Chest X-ray. View position: AP
Patient age: 83
Patient sex: M
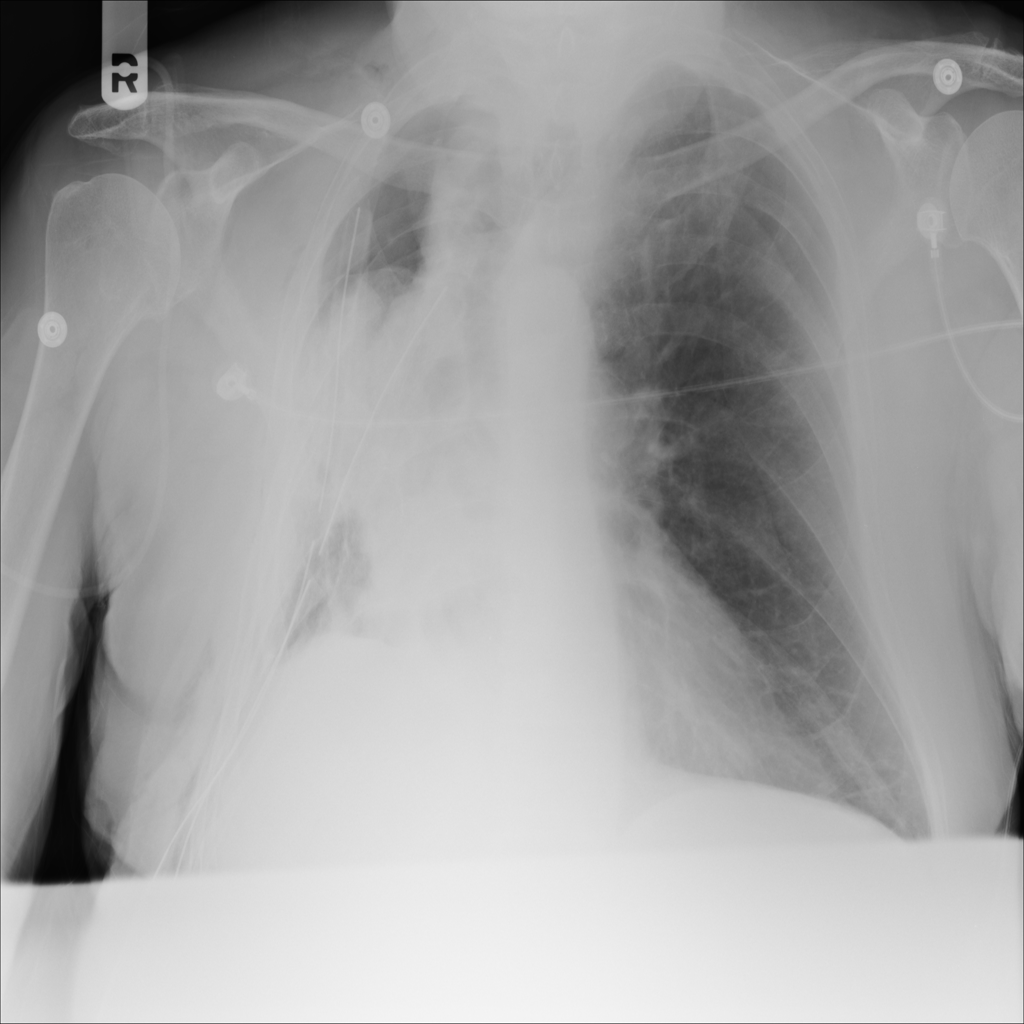
Finding: Pneumothorax